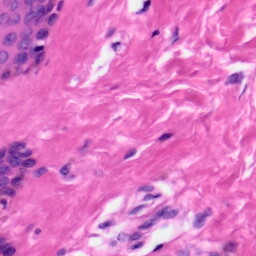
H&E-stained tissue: Skin